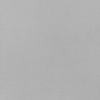
Label: dusty